Field crop: maize
Growth stage: 1
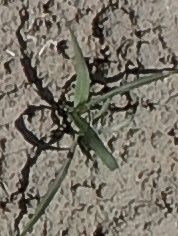
Species: sorghum